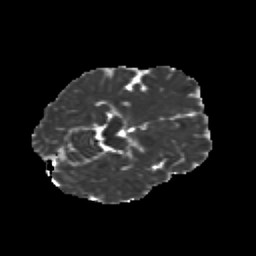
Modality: MD
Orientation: axial
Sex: male
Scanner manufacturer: siemens
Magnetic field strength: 3 T
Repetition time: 5 s
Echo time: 0.071 s